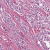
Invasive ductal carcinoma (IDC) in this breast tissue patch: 1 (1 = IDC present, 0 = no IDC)